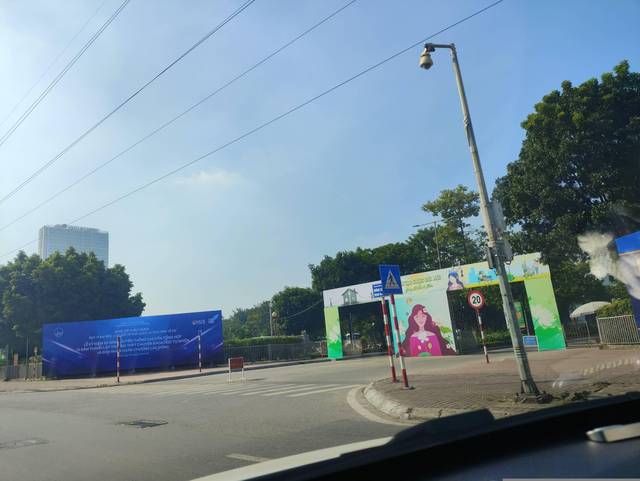
Region: Vietnam
Coordinates: 21.007, 105.79